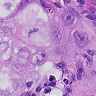
Metastatic tissue present: yes